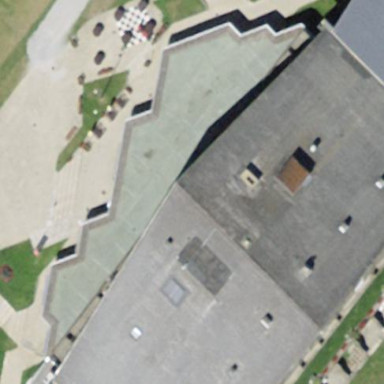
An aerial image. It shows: Office building with flat roof.